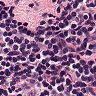
Metastatic tissue present: no